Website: bh-photo
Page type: delivery-shipping
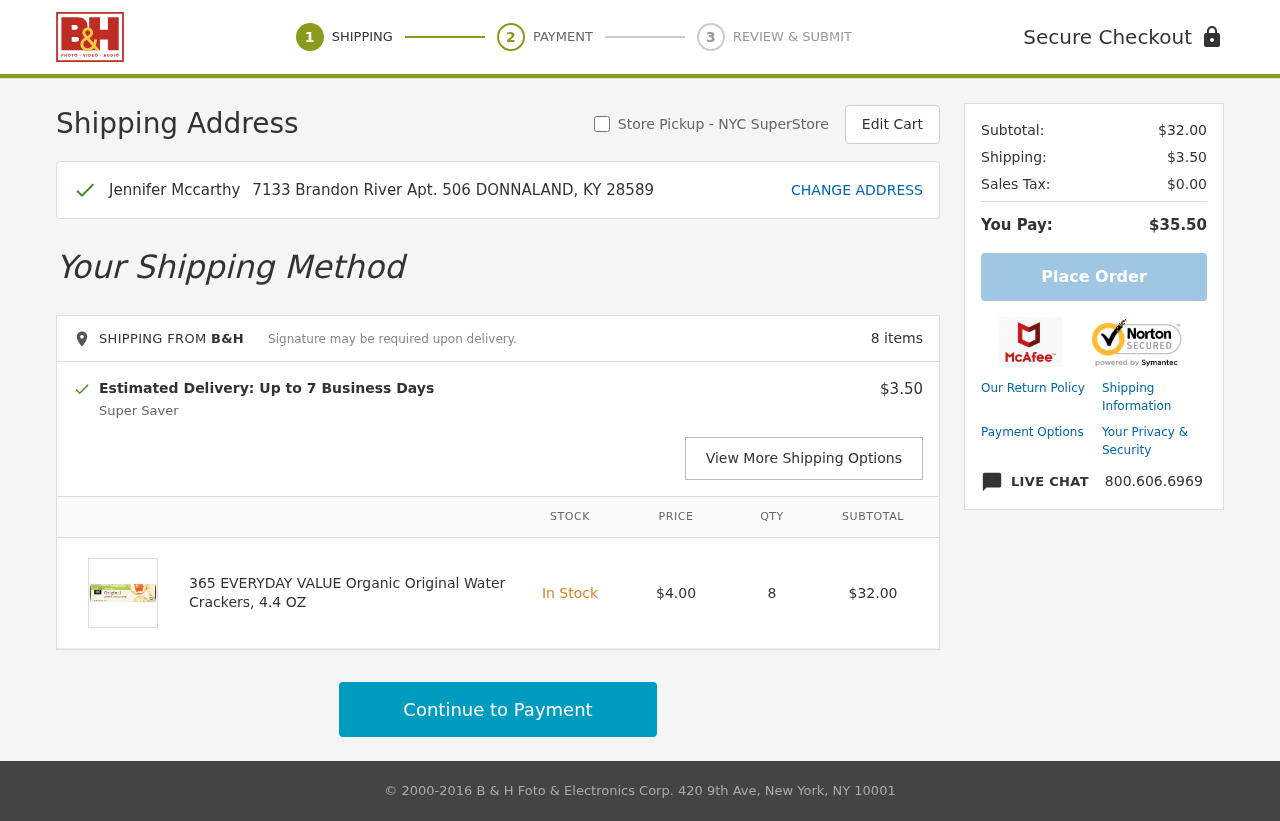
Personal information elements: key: PII_FULLNAME
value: Jennifer Mccarthy
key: PII_STREET
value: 7133 Brandon River Apt. 506
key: PII_CITY_STATE_ZIP
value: DONNALAND, KY 28589
Product elements: key: PRODUCT1_NAME
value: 365 EVERYDAY VALUE Organic Original Water Crackers, 4.4 OZ
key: PRODUCT1_PRICE
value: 4
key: PRODUCT1_QUANTITY
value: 8
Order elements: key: ORDER_NUM_ITEMS
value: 8 items
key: ORDER_DELIVERY_DATE
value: Estimated Delivery: Up to 7 Business Days
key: ORDER_SHIPPING_COST
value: $3.50
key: ORDER_SUBTOTAL
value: $32.00
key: ORDER_SUBTOTAL2
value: $32.00
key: ORDER_SHIPPING_COST2
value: $3.50
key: ORDER_TAX
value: $0.00
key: ORDER_TOTAL
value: $35.50